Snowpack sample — Snodgrass Mountain, Crested Butte, Colorado (2/4/25, 12:06 PM MST)
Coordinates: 38.923, -106.968
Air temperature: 35 °F
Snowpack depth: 80 cm
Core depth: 50 cm
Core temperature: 30.2 °F
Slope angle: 14°, slope face: 78°
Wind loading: low
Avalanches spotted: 0
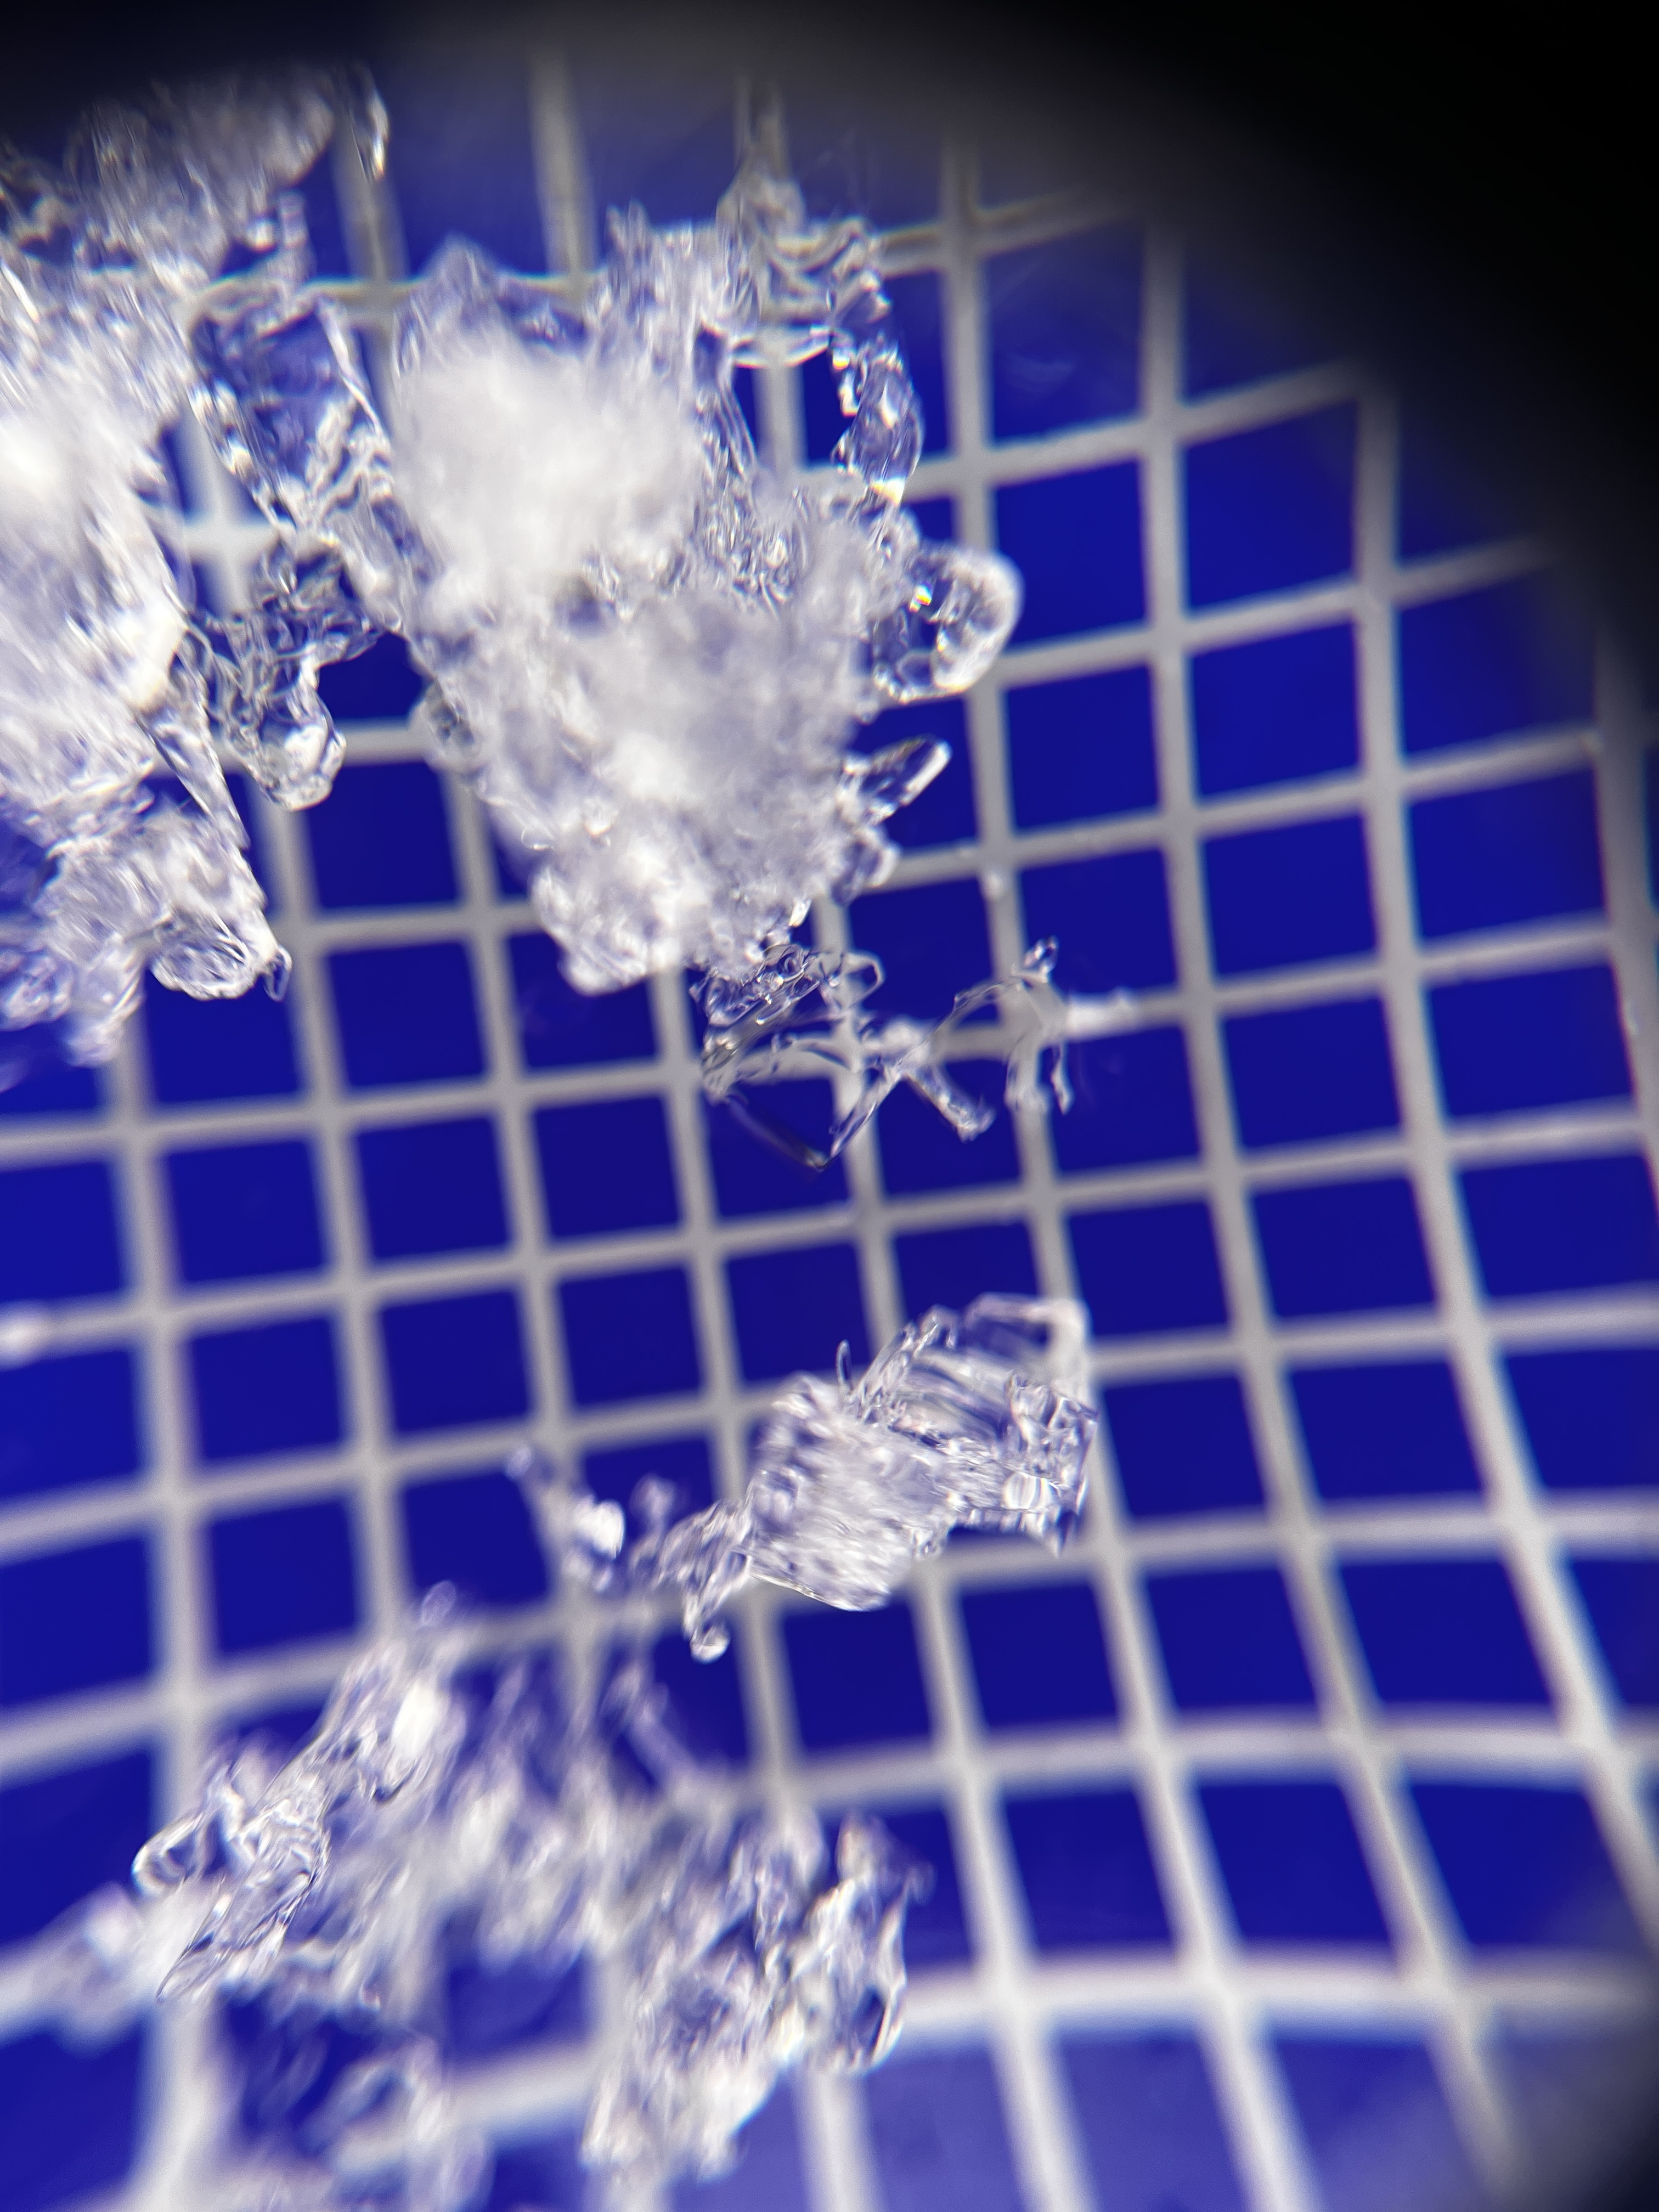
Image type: magnified_profile
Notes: No avalanches nearby, unusually warm weather for the last month reported by residents, Collected 25 yards from treeline